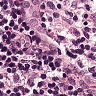
Metastatic tissue present: no